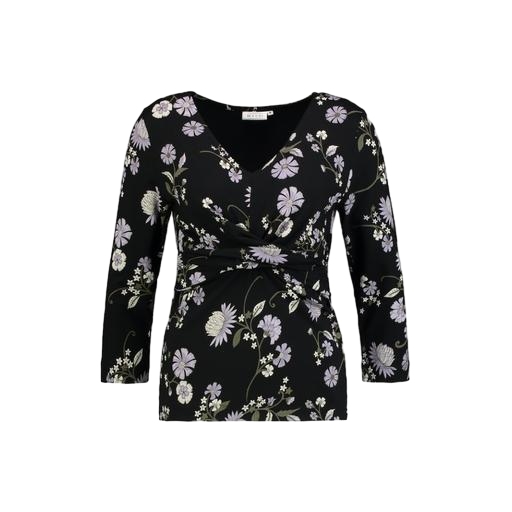
black slim signature floral print shirt, black floral-print top, black floral-print surplice top, white background